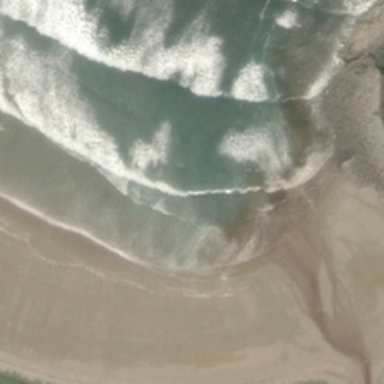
Several rows of white waves are near a yellow beach .